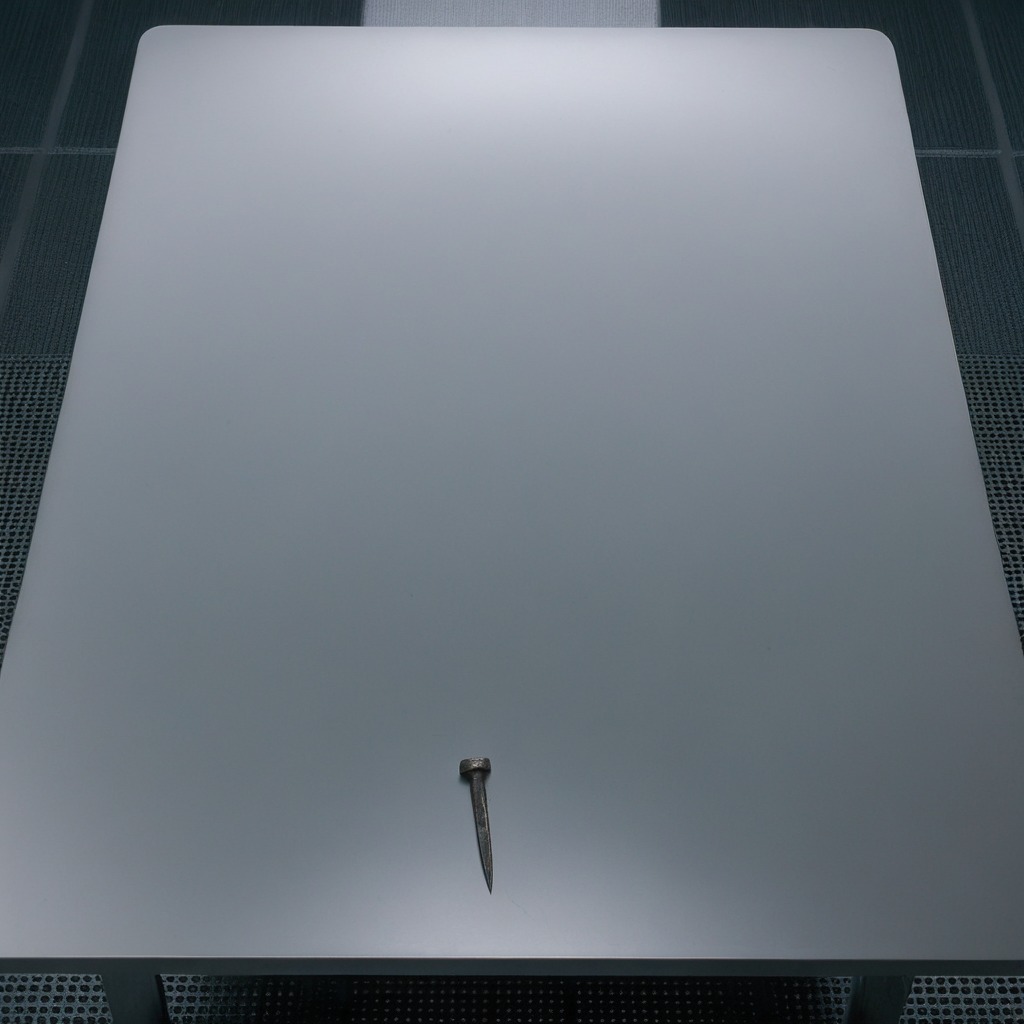
An iron nail is lying on a clean empty table in a railway signal maintenance room lit by harsh overhead fluorescents.